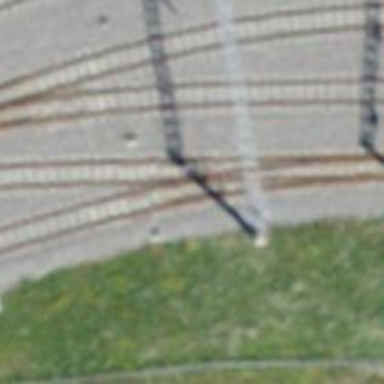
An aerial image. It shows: Narrow-gauge railway with one track passing through service yard. The railway is electrified with contact line.